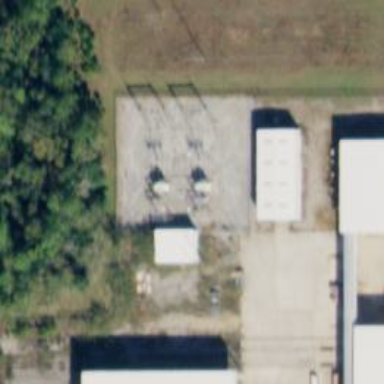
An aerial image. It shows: Industrial power substation enclosed by fence.